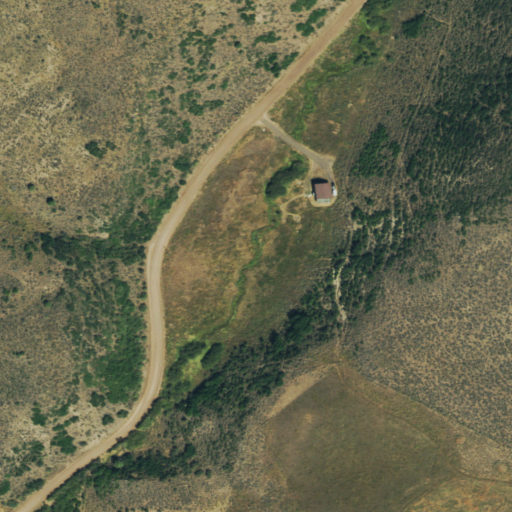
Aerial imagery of valley in Colorado named Shippees Draw containing shrub, deciduous forest, evergreen forest, open development, and woody wetlands